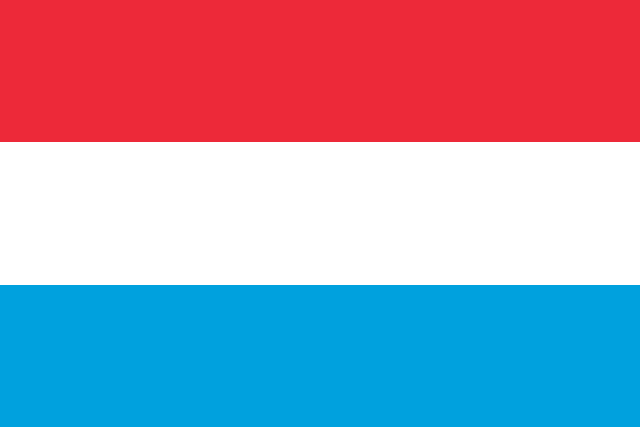
Country: Luxembourg
Country code: lu